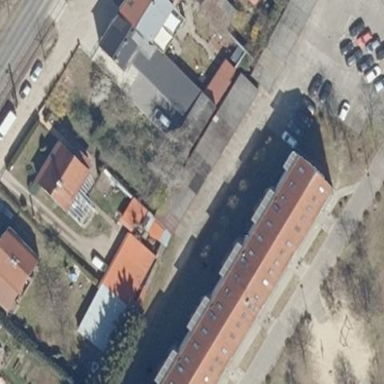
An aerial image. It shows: Group of garages.